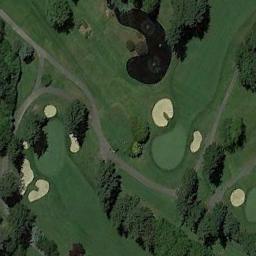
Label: golf_course